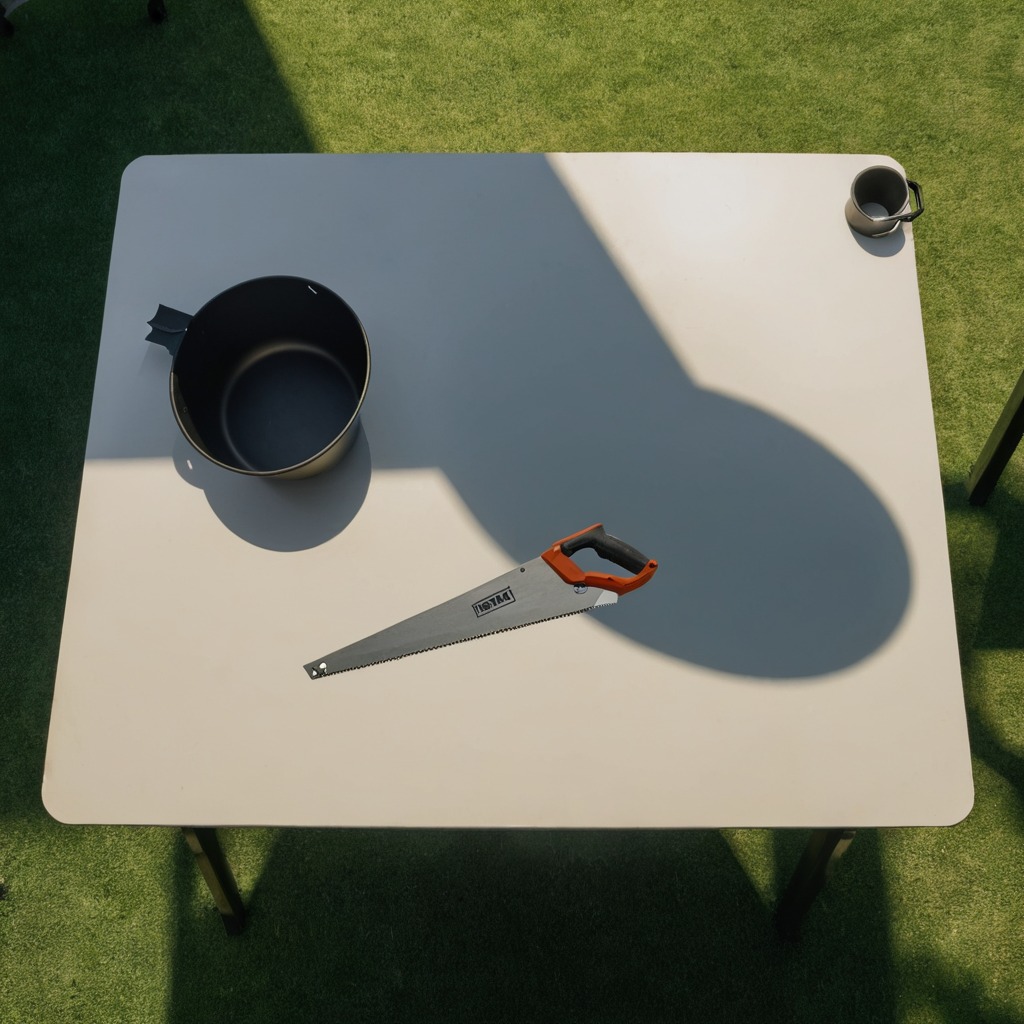
A metal saw is lying on a clean utility table in a temporary outdoor tool station afternoon light present textured surface